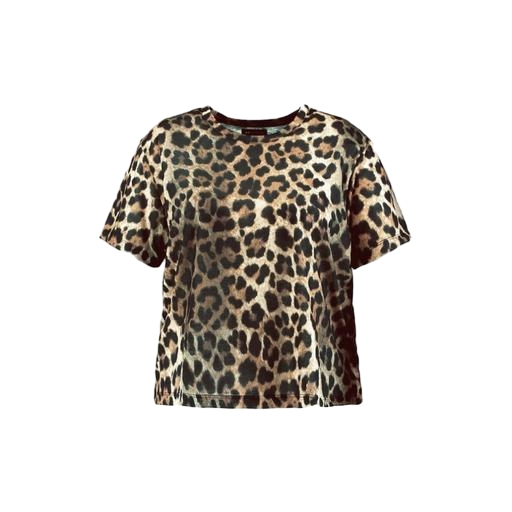
blue animal-print t-shirt only macy, black plus size printed t-shirt only macy, multicolor women's leopard-print t, white background